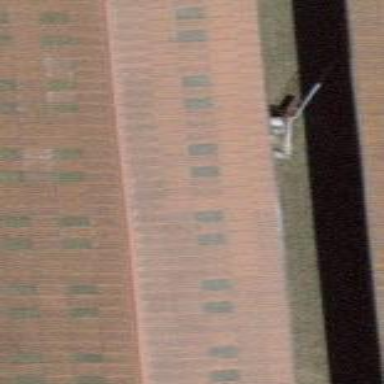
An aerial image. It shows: Barn.